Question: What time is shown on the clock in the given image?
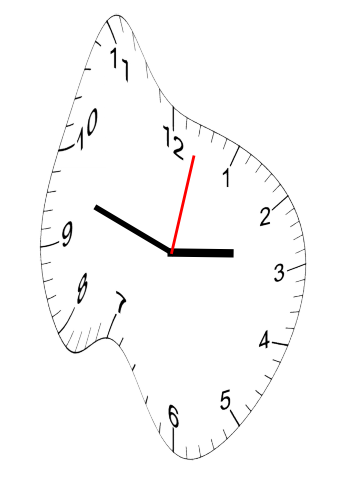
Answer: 02:48:02